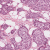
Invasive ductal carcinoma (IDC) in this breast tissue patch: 1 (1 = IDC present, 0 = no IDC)